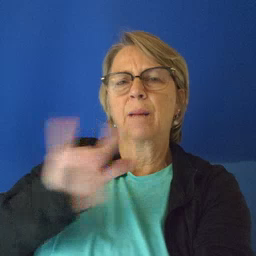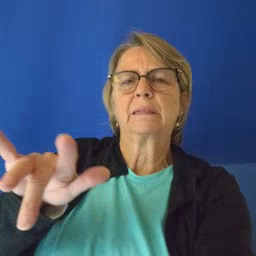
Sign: empty